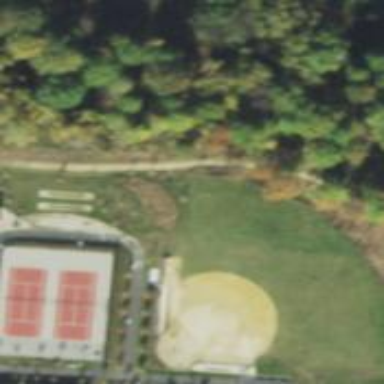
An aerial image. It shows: Baseball pitch for leisure land.